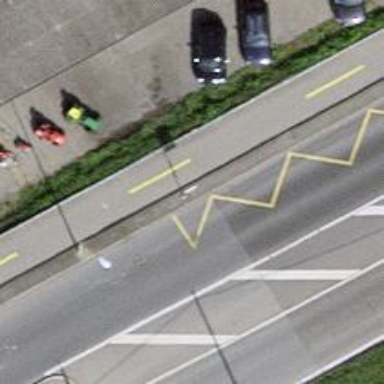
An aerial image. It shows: Asphalt platform for public transport.